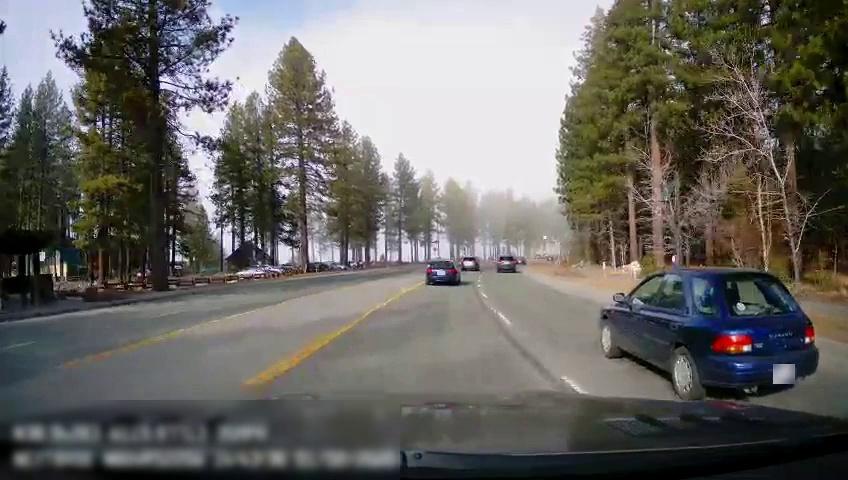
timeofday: Day
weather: Sunny
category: Drivable Space
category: Vehicles | Car
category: Vehicles | Car
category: Vehicles | SUV
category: Vehicles | Car
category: Vehicles | SUV
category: Vehicles | Car
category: Lanes | Opposite Lane
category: Lanes | Current Lane
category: Lanes | Current Lane